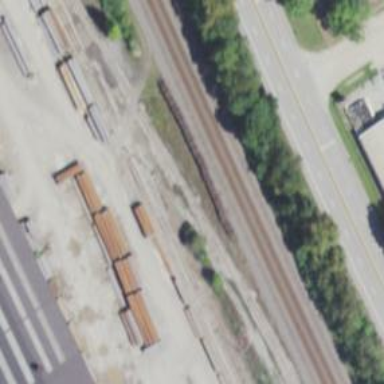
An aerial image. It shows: Disused railway siding.